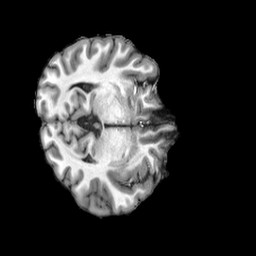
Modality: T1w
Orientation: axial
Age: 22
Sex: female
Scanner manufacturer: siemens
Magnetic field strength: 3 T
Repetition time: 2.5 s
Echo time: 0.00222 s